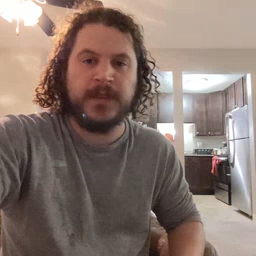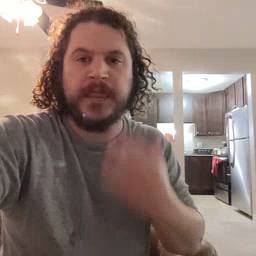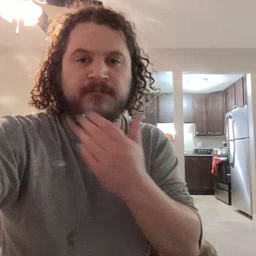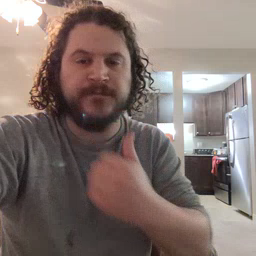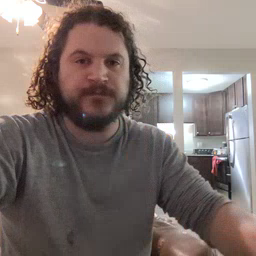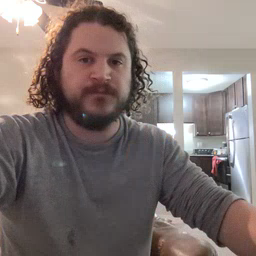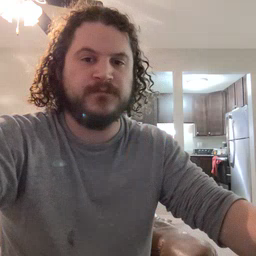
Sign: napkin